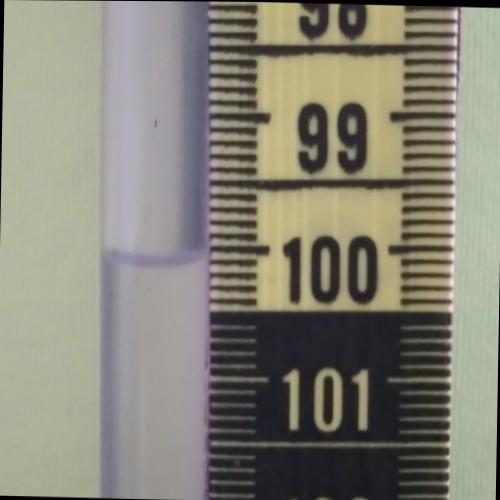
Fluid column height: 100.1 cm